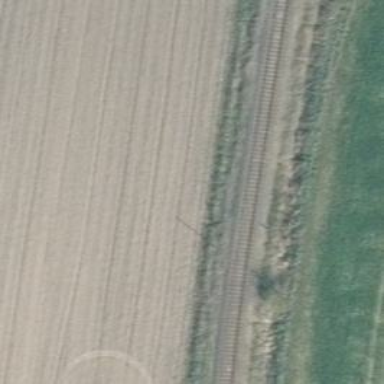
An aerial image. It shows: Railway milestone.